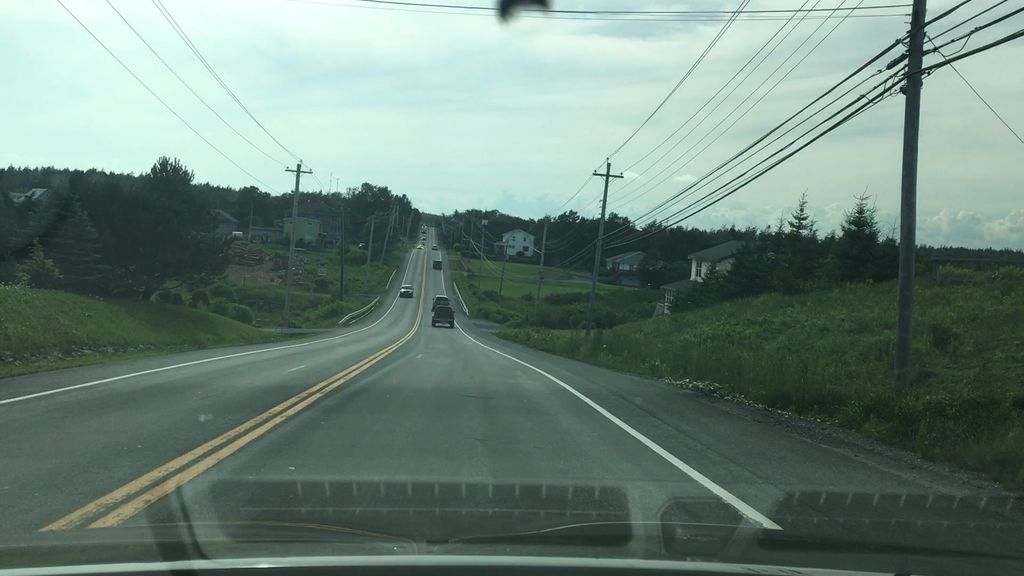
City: halifax